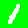
Digit: 1